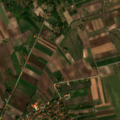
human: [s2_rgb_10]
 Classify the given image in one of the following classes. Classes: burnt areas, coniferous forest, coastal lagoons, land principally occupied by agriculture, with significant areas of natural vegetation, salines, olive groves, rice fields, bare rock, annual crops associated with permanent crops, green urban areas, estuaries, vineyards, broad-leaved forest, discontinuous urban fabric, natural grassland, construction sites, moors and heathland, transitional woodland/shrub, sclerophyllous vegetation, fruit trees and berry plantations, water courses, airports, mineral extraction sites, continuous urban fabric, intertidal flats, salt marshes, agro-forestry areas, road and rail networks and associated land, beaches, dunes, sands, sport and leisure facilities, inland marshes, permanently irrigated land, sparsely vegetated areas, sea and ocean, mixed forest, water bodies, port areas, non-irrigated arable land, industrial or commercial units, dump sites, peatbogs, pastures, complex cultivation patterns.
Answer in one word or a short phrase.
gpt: discontinuous urban fabric, non-irrigated arable land, complex cultivation patterns